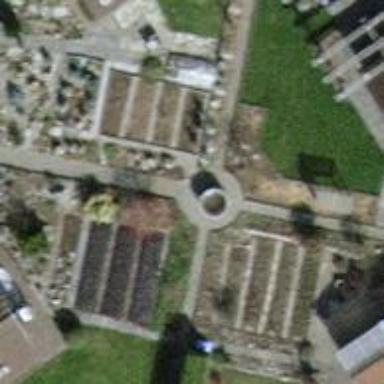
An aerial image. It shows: Garden that is leisure land.